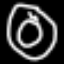
Label: donut